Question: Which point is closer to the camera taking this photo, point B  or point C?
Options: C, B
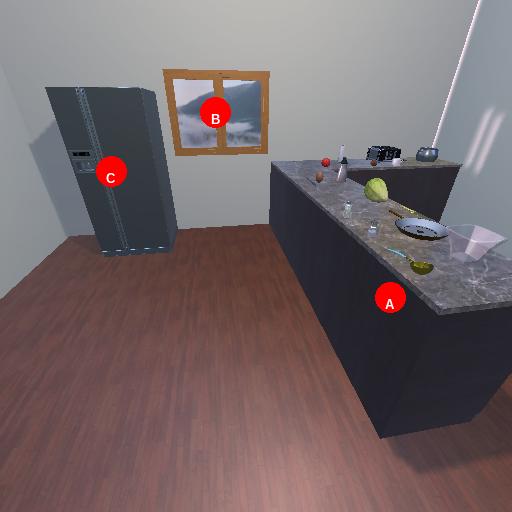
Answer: C